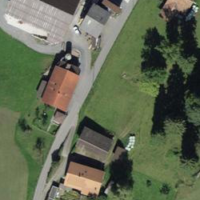
EUNIS habitat code: 24
Species observed at this site:
Polygonum aviculare
Argentina anserina